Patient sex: M
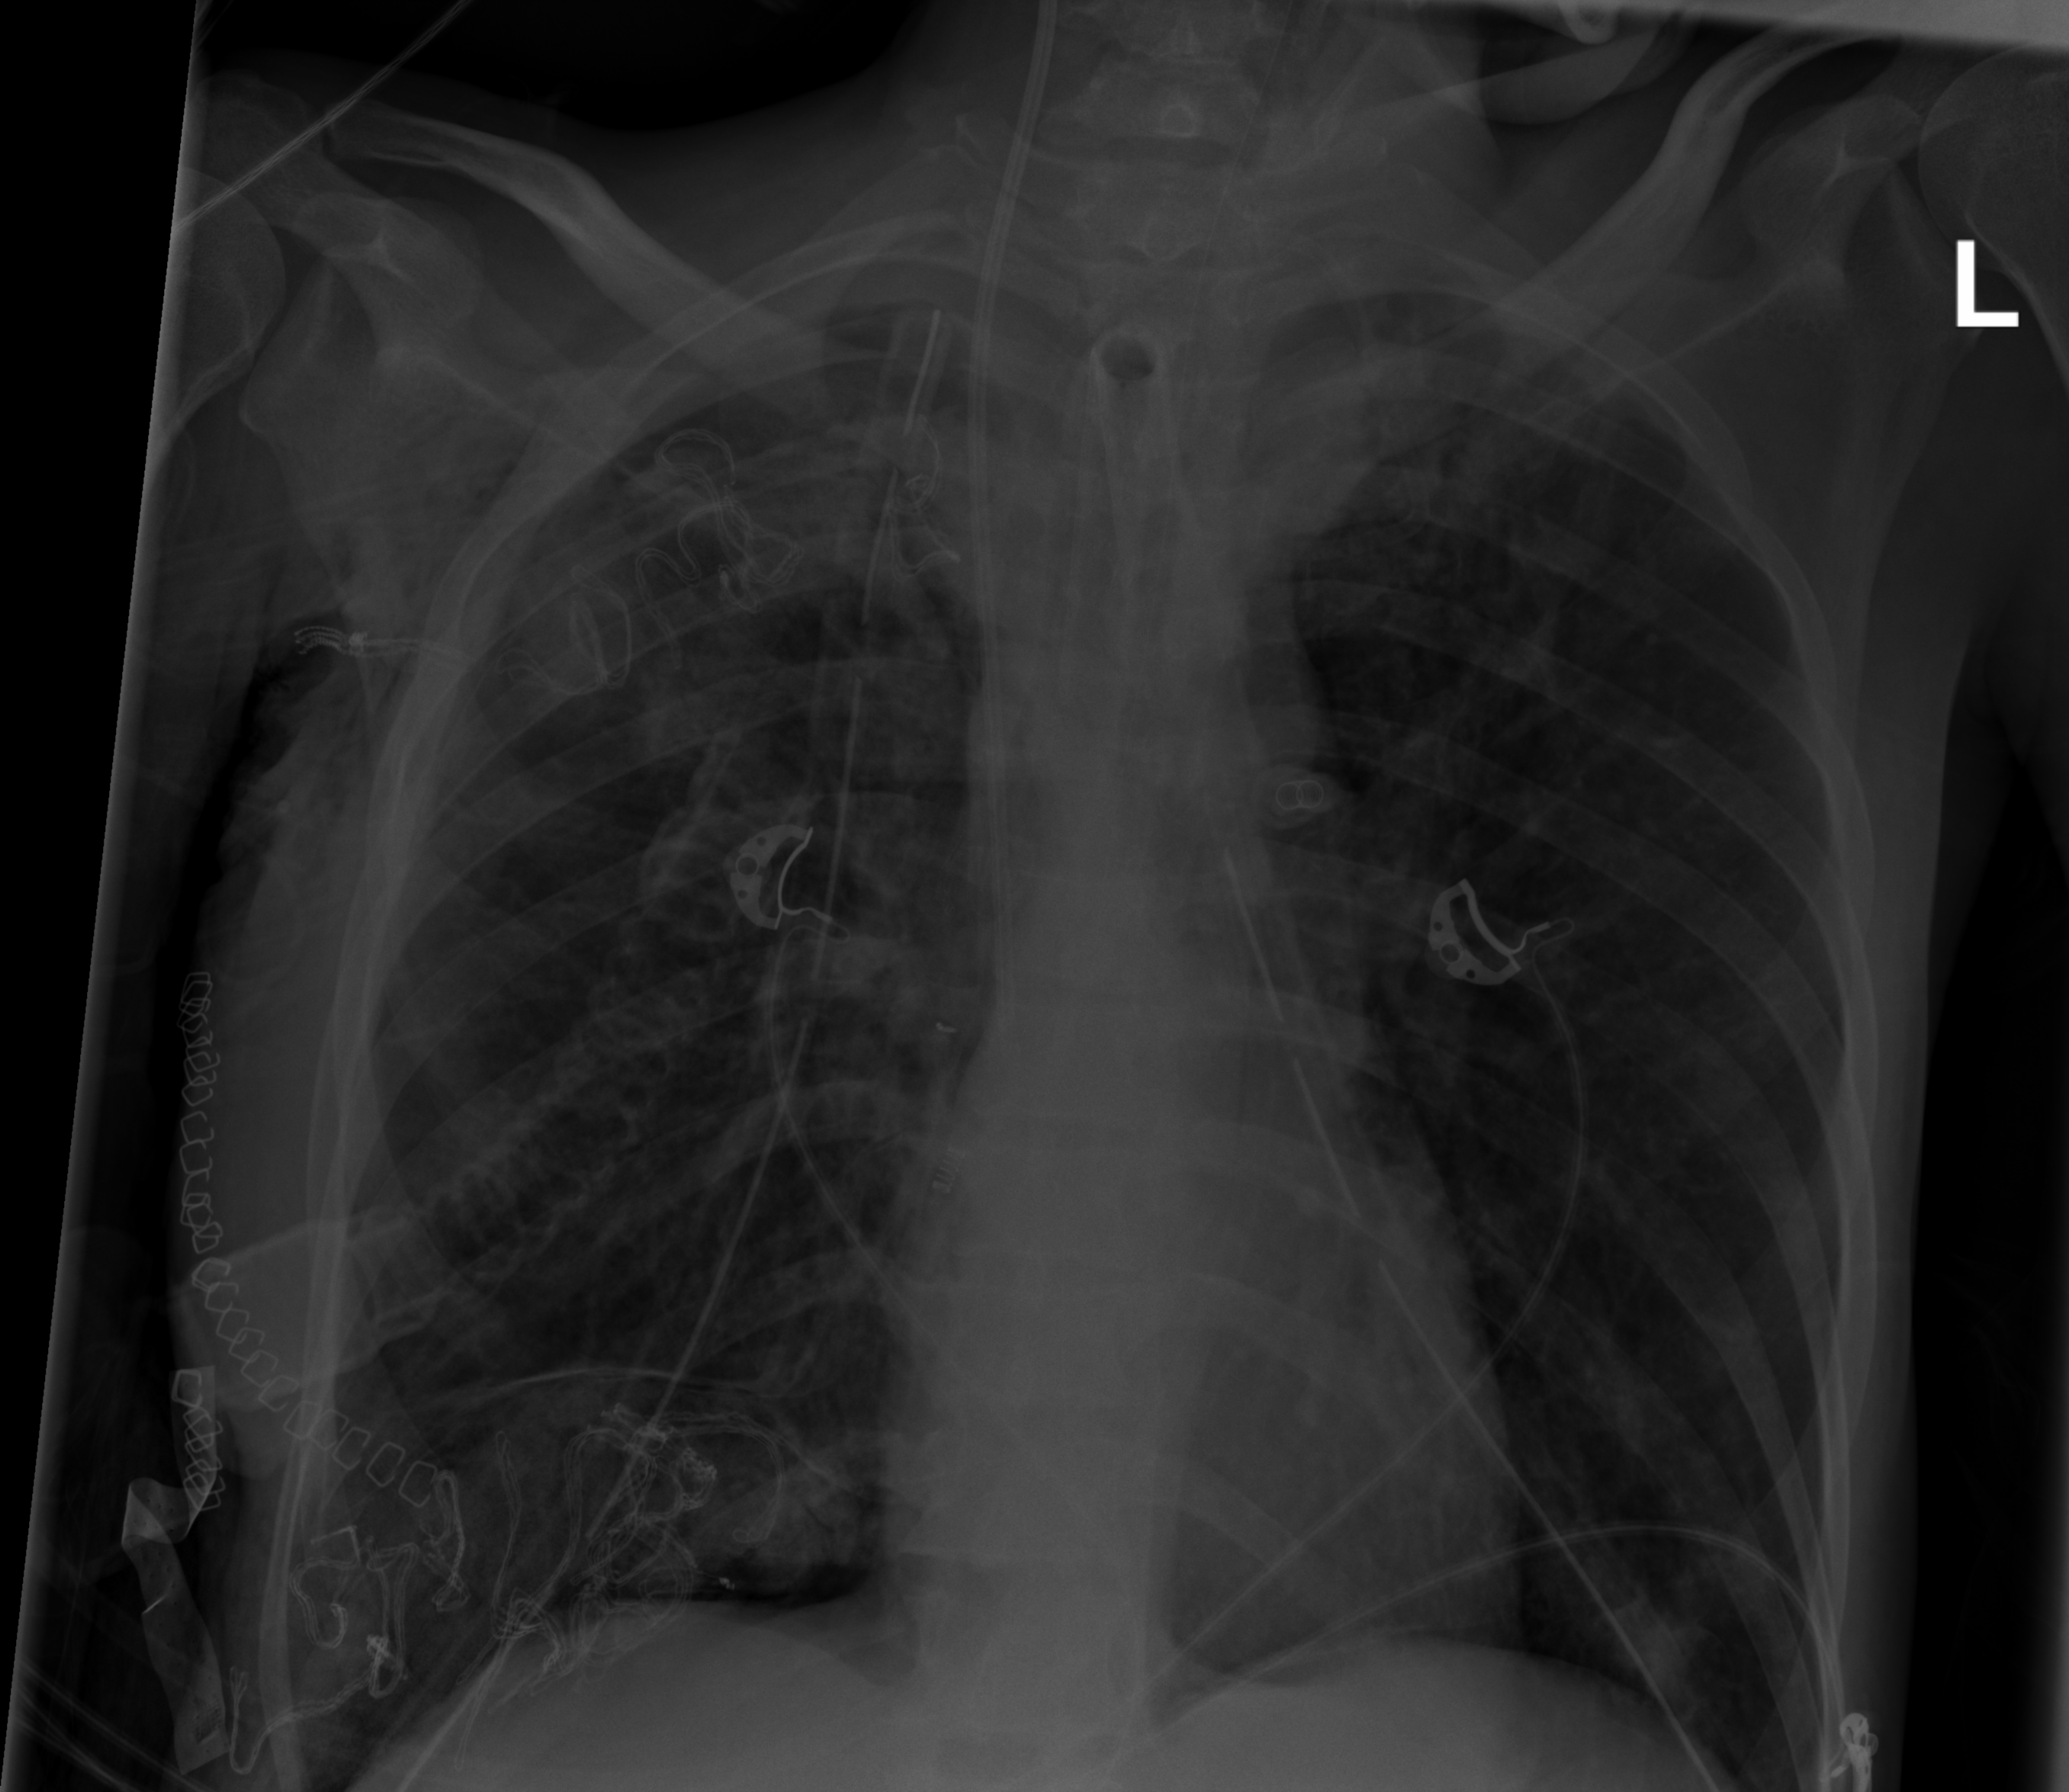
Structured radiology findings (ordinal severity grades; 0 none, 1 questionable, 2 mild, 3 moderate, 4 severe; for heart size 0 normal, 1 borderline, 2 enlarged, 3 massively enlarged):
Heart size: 0
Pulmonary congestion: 0
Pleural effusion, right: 0
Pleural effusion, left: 0
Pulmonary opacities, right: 2
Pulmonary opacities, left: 2
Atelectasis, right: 2
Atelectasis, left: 2